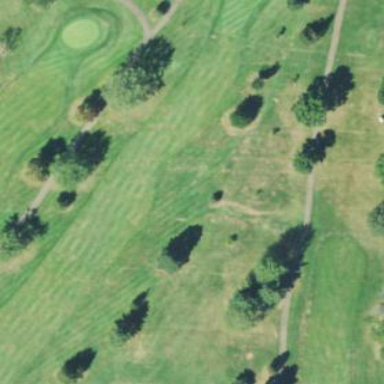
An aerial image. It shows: Scenic golf fairway.